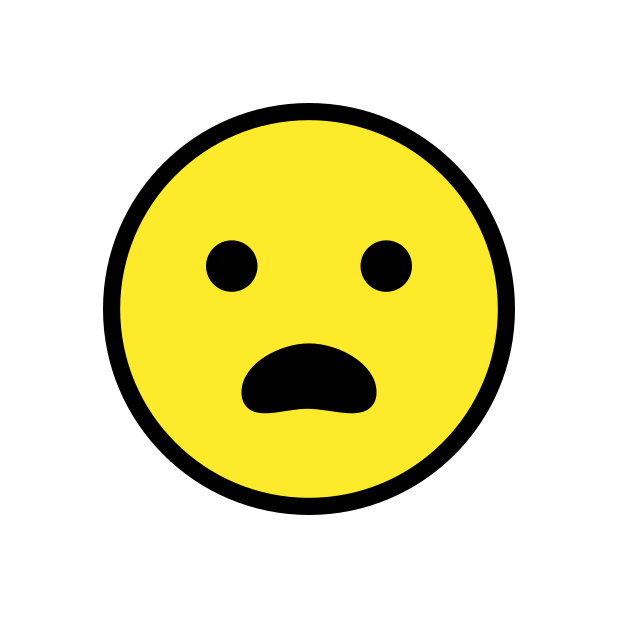
frowning face with open mouth